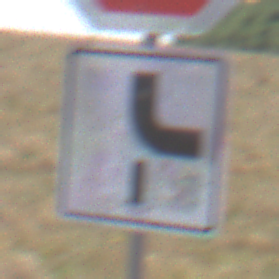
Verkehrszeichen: VerlaufVorfahrtsstrasse10
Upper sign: Stop
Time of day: Midday
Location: Outdoor (Nature)
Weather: PartlyCloudy
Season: NotSpecified
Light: Natural